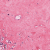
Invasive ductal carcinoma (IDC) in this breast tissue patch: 0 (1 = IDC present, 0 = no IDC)